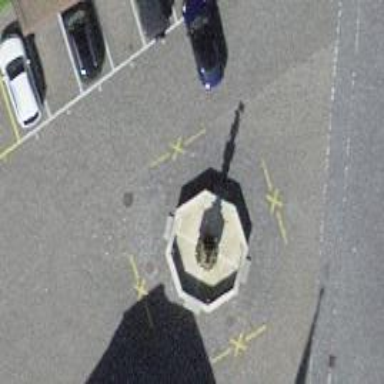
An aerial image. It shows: Historic memorial featuring statue.